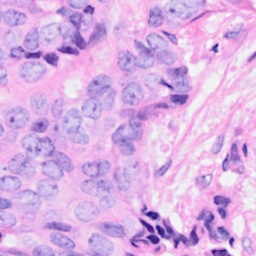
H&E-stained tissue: Breast